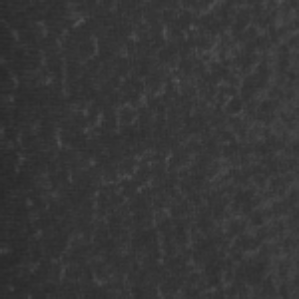
Label: frost